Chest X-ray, PA view. Patient: 30 years old, sex M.
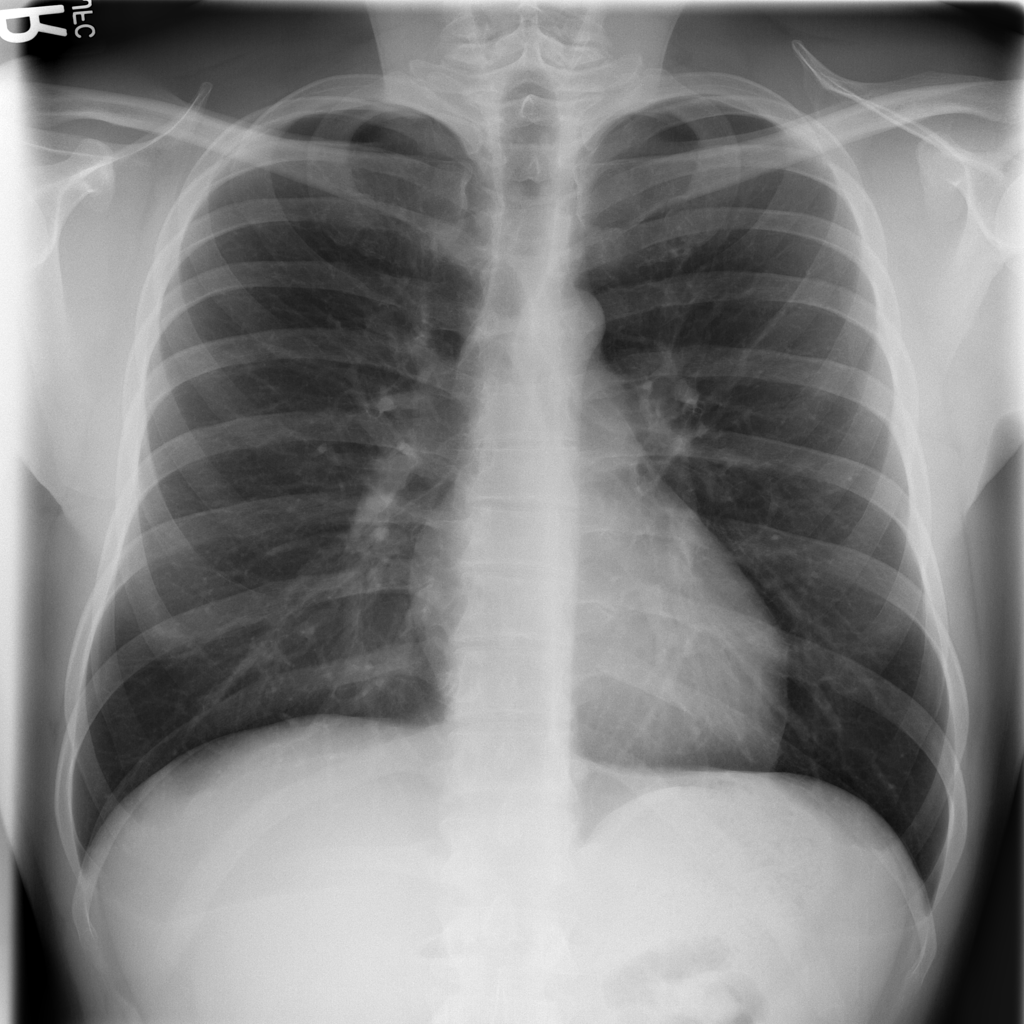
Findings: No Finding